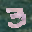
Label: 3